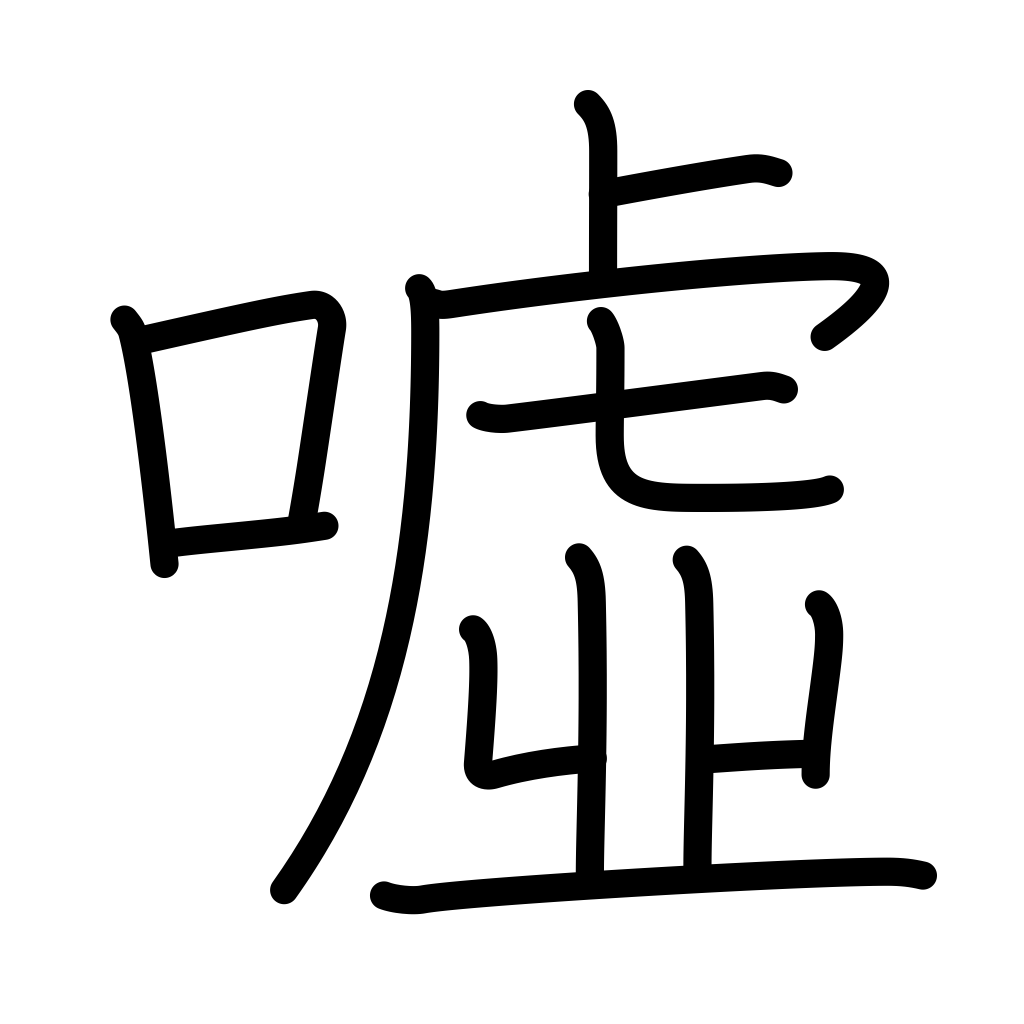
Meaning: exhale, blow out, deep sigh, hiss, praise, flatter, lie